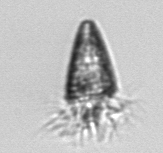
Label: Strombidium_tintinnodes